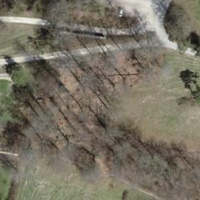
EUNIS habitat code: 41
Species observed at this site:
Corvus corone
Cephalanthera rubra
Cyanistes caeruleus
Fringilla coelebs
Primula veris
Buteo buteo
Turdus merula
Columba palumbus
Poecile palustris
Parus major
Erithacus rubecula
Dryocopus martius
Milvus milvus
Pica pica
Sitta europaea
Garrulus glandarius
Periparus ater